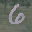
Label: 6